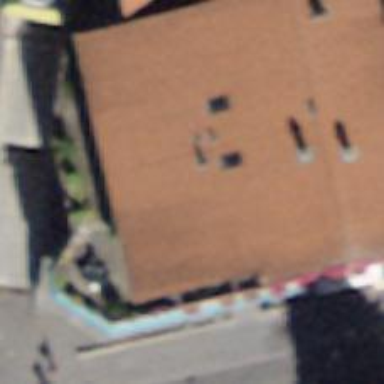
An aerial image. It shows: Supermarket.